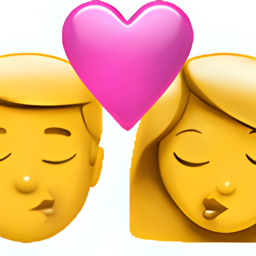
Name: kiss woman man
Emoji: 👩‍❤️‍💋‍👨
Group: People & Body
Sub-group: family